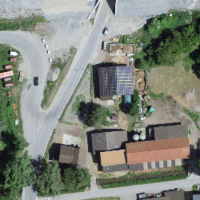
EUNIS habitat code: 57
Species observed at this site:
Phylloscopus collybita
Motacilla cinerea
Anthus pratensis
Motacilla alba
Anthus spinoletta